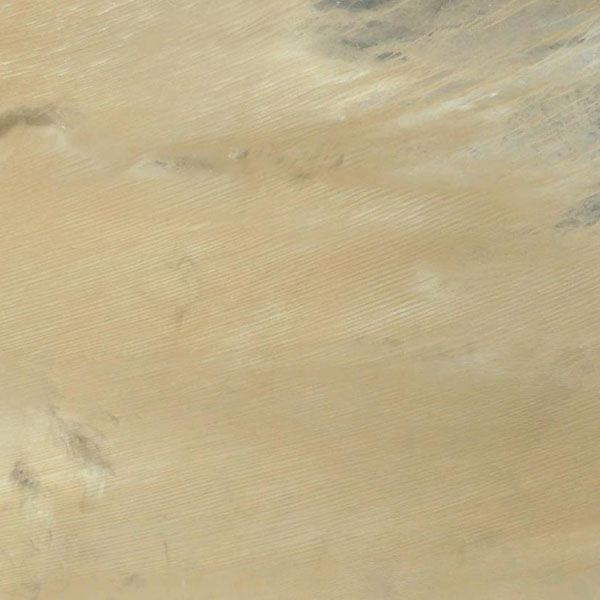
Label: Desert